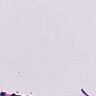
Metastatic tissue present: no